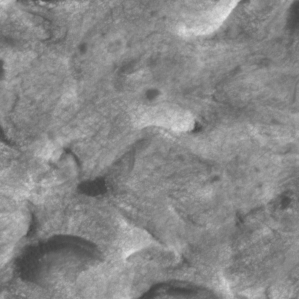
Label: non_frost